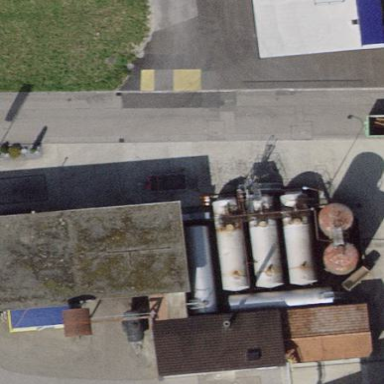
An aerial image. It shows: Industrial building.